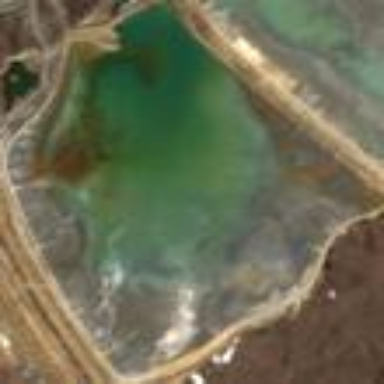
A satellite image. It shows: Tailings reservoir.